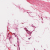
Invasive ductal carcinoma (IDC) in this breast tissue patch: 0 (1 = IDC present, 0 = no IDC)